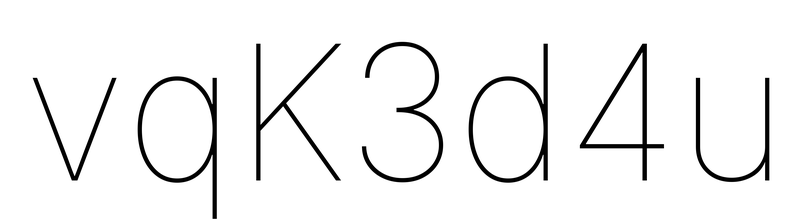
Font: Inter_Thin